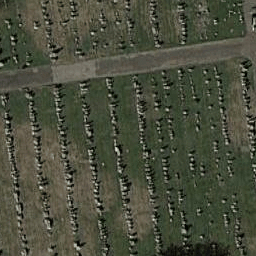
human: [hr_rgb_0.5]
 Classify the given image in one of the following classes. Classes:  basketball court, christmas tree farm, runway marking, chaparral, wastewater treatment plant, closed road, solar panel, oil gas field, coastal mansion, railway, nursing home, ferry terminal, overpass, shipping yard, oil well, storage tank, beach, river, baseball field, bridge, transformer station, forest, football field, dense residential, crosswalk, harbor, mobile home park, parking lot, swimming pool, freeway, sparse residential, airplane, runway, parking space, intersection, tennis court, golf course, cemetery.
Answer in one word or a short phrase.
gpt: cemetery